Interaction volume radius: 5 \u00c5
Interaction volume height: 10 \u00c5
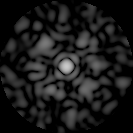
Disorder parameter: 0.7961